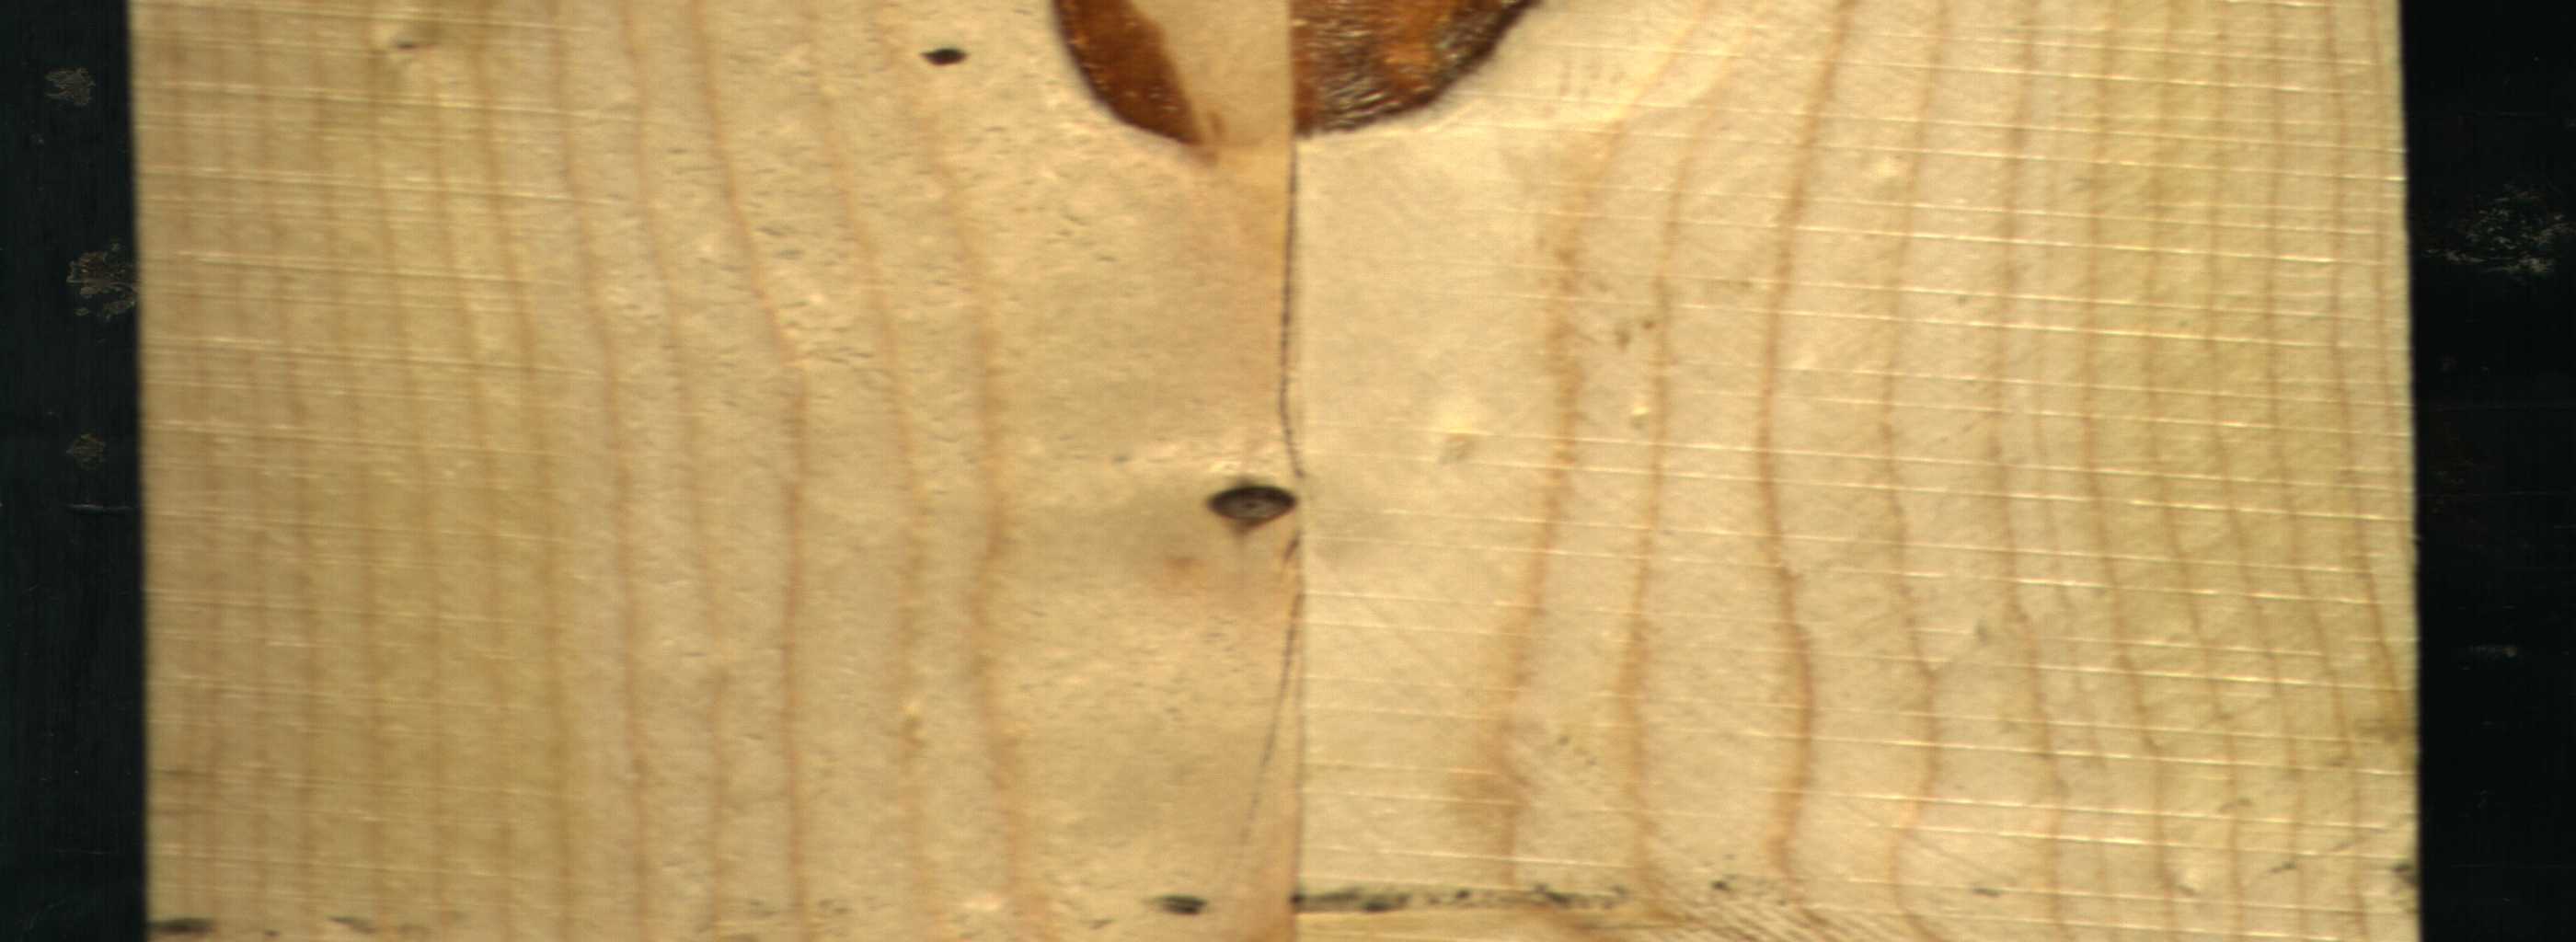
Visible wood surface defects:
resin
resin
Crack
Dead_Knot
Dead_Knot